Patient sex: M
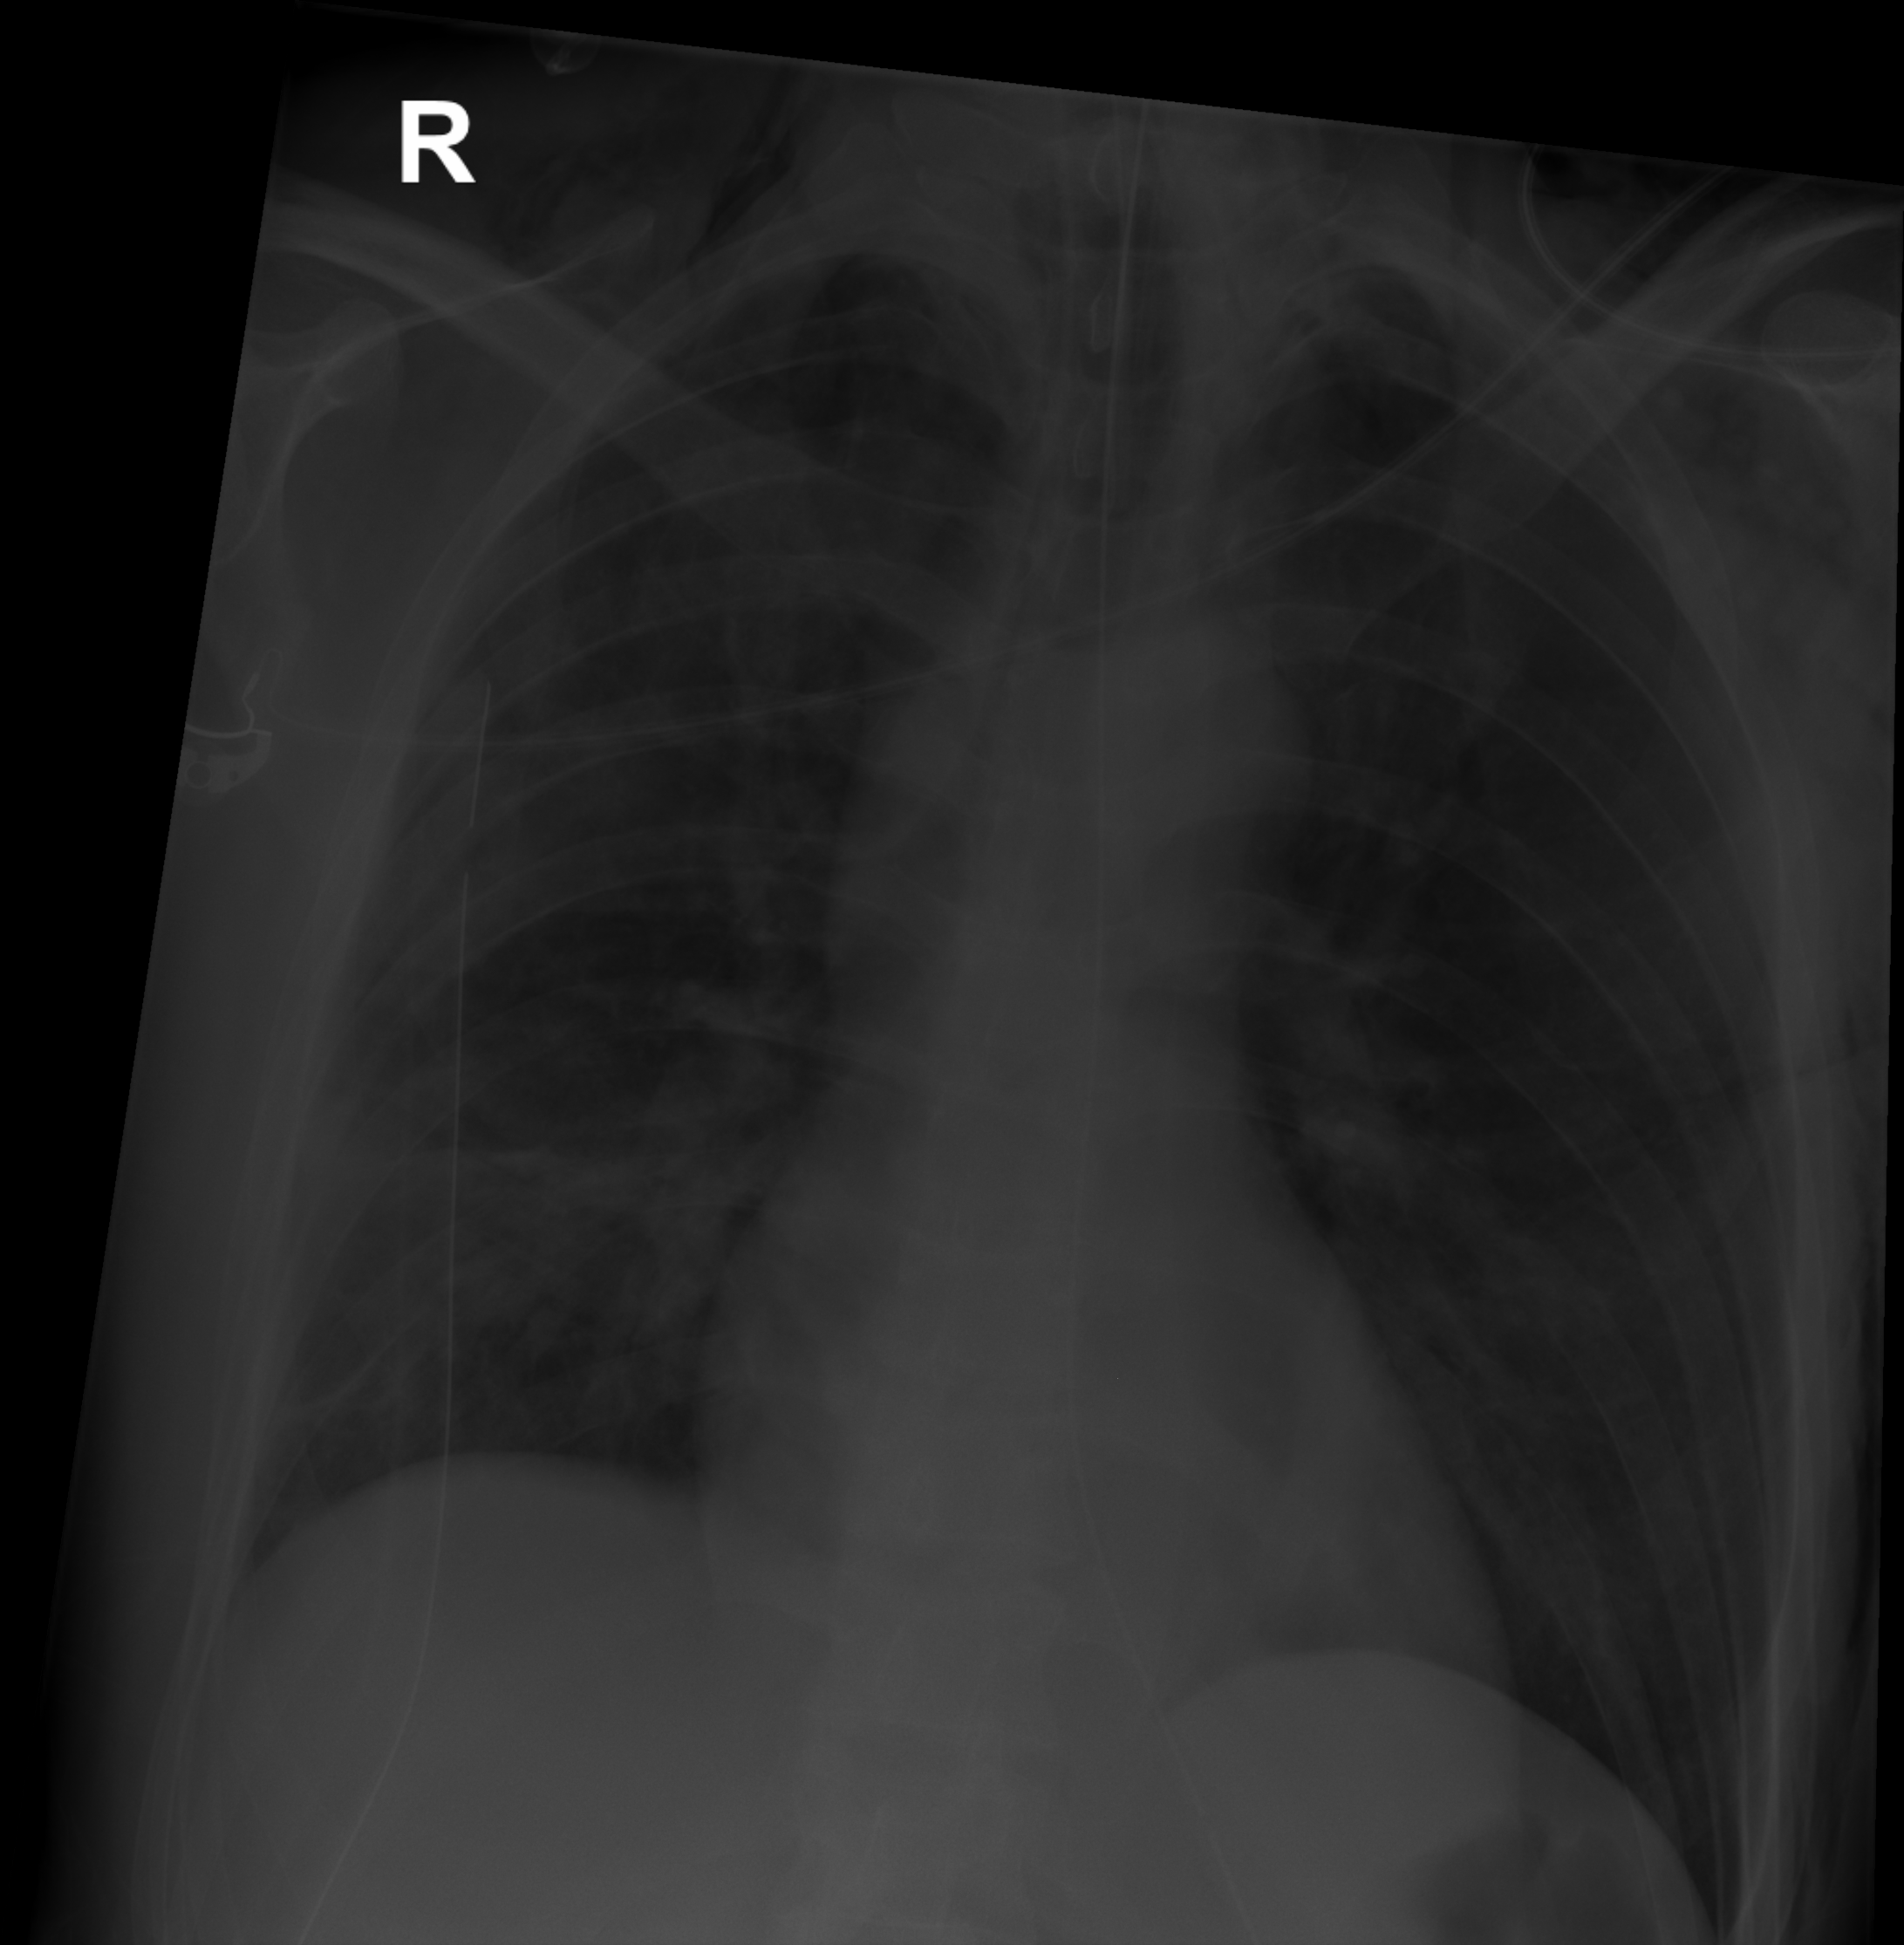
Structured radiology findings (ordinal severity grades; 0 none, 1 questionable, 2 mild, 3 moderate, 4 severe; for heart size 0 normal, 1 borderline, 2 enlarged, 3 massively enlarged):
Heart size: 0
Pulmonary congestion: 2
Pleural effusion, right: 0
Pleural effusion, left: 0
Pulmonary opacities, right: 0
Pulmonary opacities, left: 0
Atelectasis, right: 2
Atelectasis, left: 2